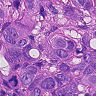
Metastatic tissue present: yes